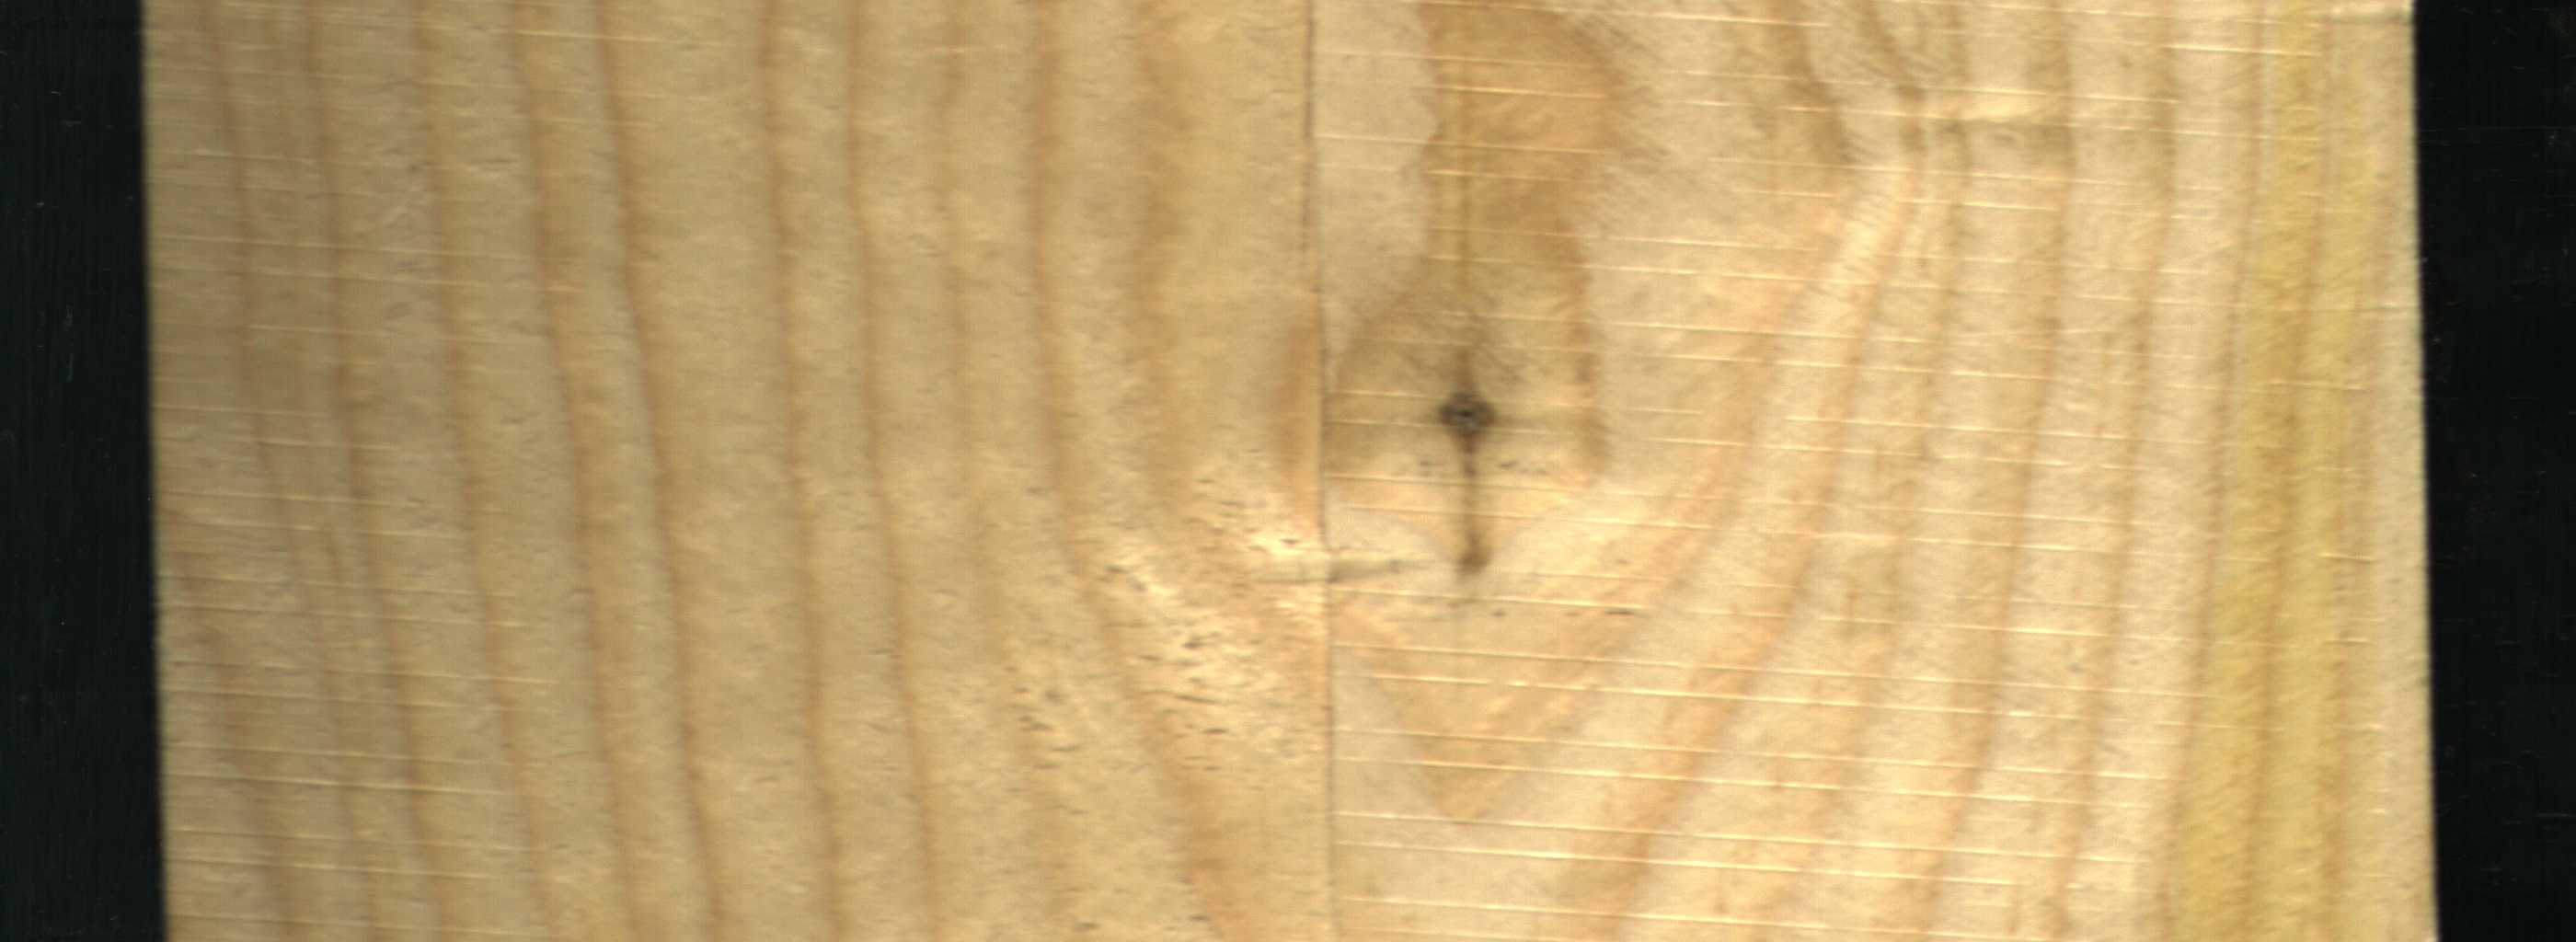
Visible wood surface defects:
Live_Knot